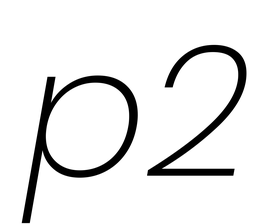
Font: Poppins-ExtraLightItalic